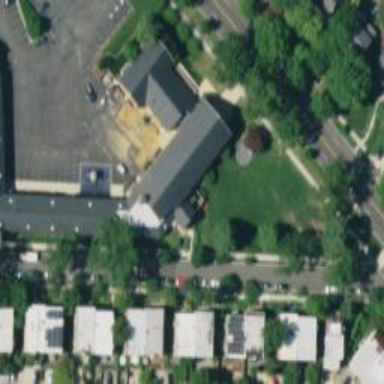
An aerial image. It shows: School.